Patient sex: F
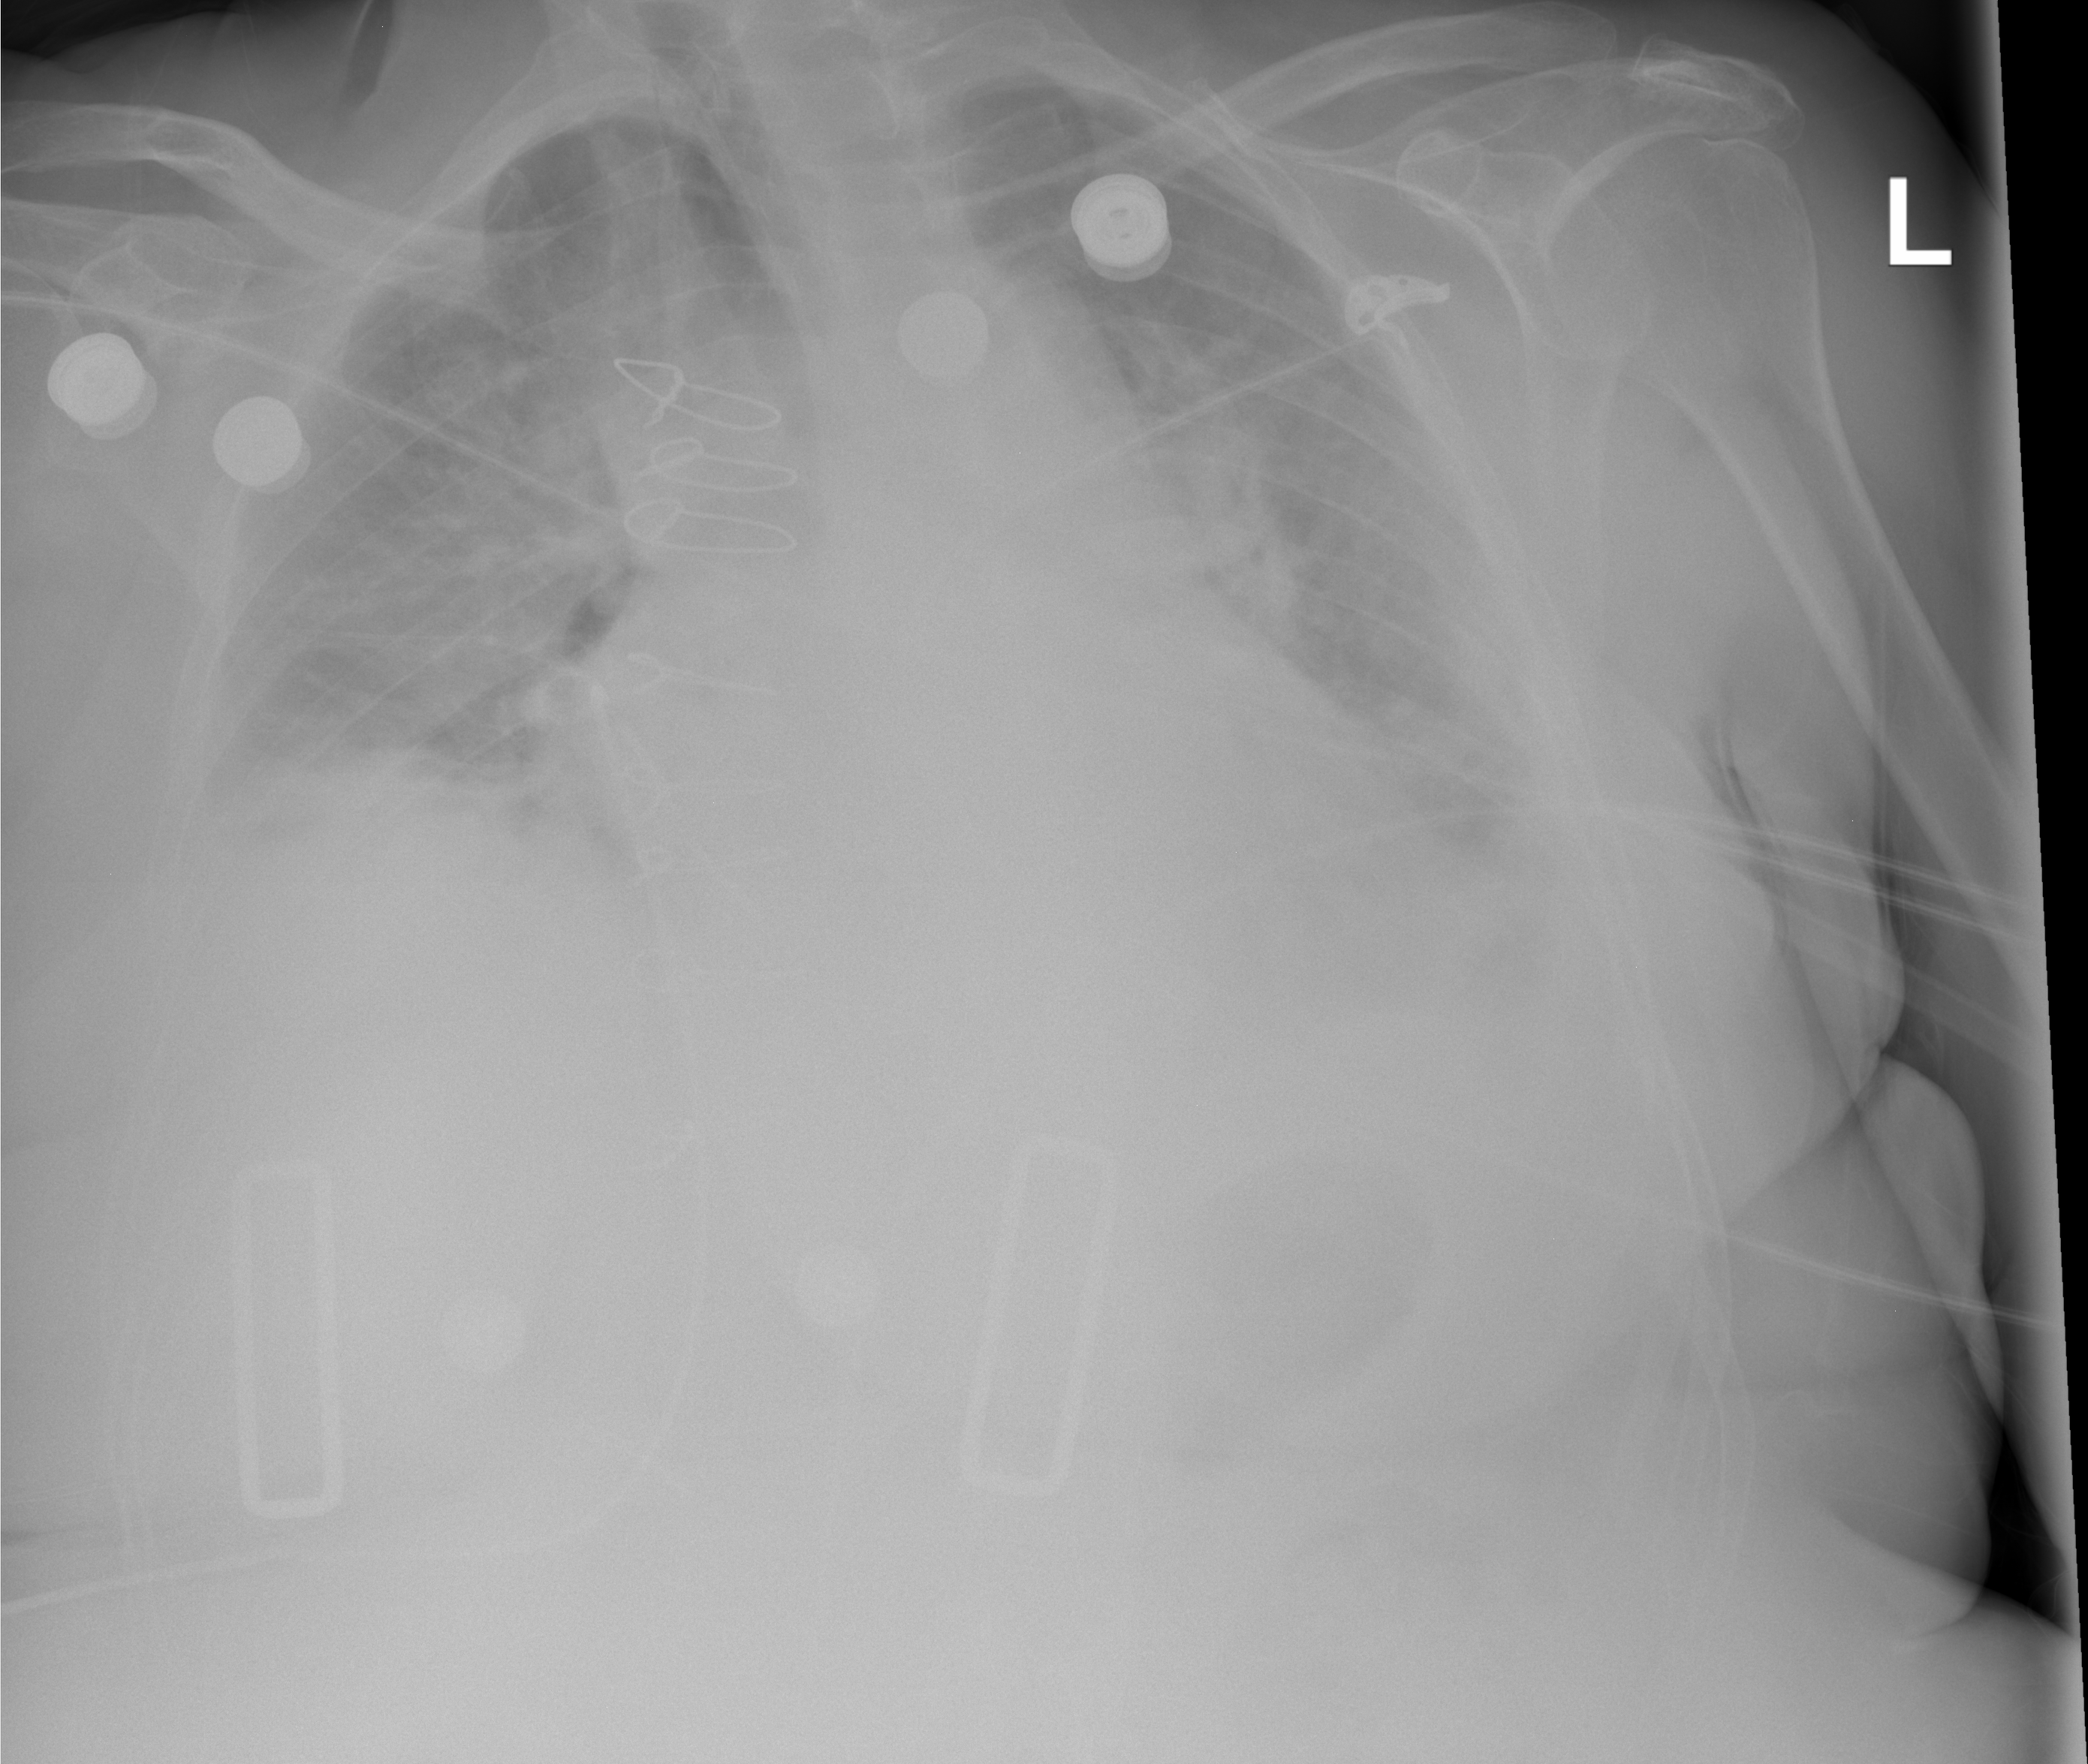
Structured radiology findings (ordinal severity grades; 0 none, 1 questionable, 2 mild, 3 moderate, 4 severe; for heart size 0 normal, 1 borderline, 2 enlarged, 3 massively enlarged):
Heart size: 2
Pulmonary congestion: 2
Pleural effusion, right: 3
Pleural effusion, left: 3
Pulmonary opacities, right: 2
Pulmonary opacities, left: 0
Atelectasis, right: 3
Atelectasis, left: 3